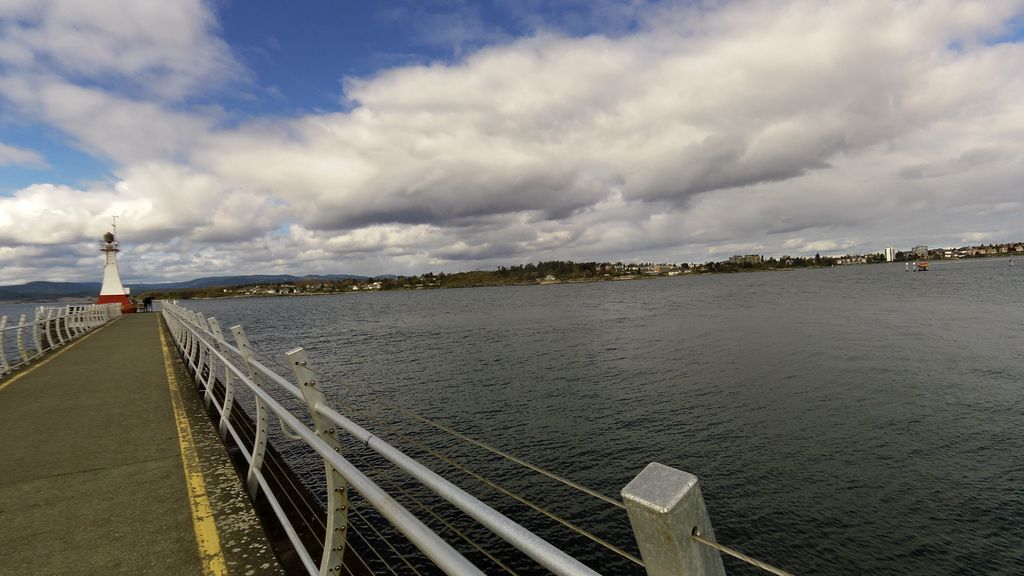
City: victoria